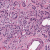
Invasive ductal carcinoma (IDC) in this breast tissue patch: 1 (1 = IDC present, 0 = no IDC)